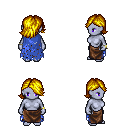
a pixel art fantasy rpg character, female body template, dark elf, purple skin, blue tattered cape, robe skirt, blonde swoop hairstyle, bracelets, four views (front, back, left, right), 2x2 character sprite sheet, small pixel art, hard edges, no anti-aliasing